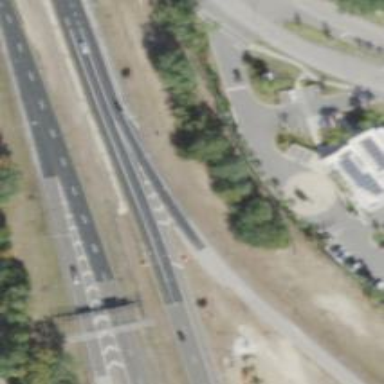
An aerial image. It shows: Cloverleaf junction on motorway link.